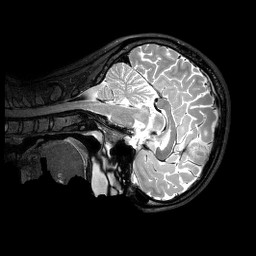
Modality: T2w
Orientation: sagittal